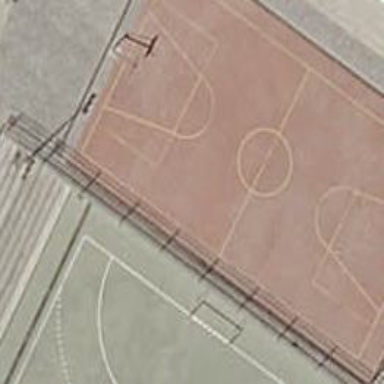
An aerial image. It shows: Concrete basketball pitch for leisure land.